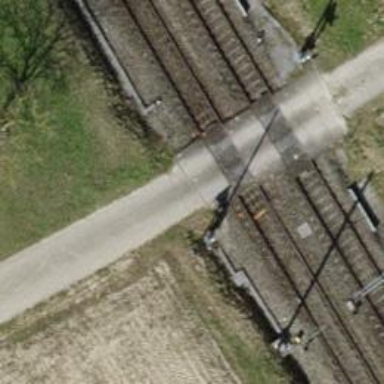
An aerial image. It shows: Track with pebblestone surface. The track type is grade2.